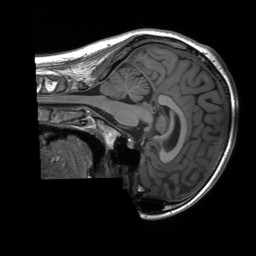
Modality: T1w
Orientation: sagittal
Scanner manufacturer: siemens
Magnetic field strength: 3 T
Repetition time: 2.3 s
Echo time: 0.00207 s